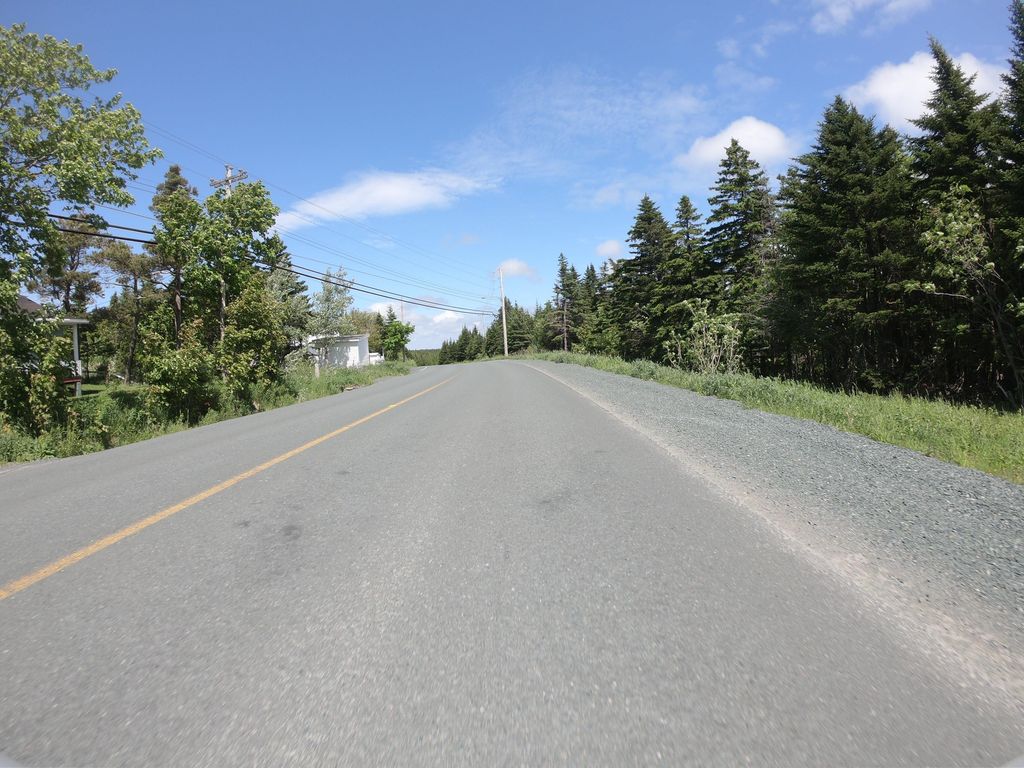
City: st_johns